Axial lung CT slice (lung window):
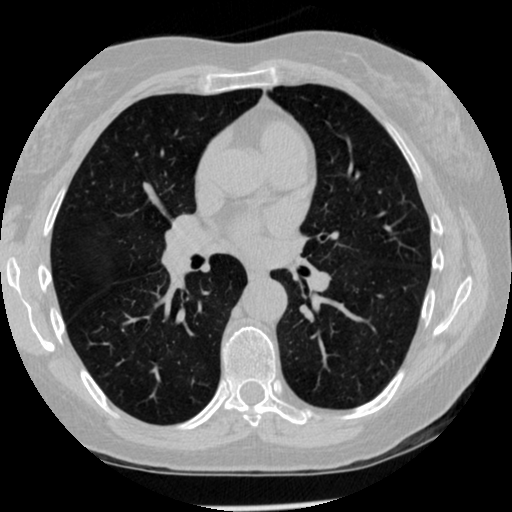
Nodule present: no